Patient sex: F
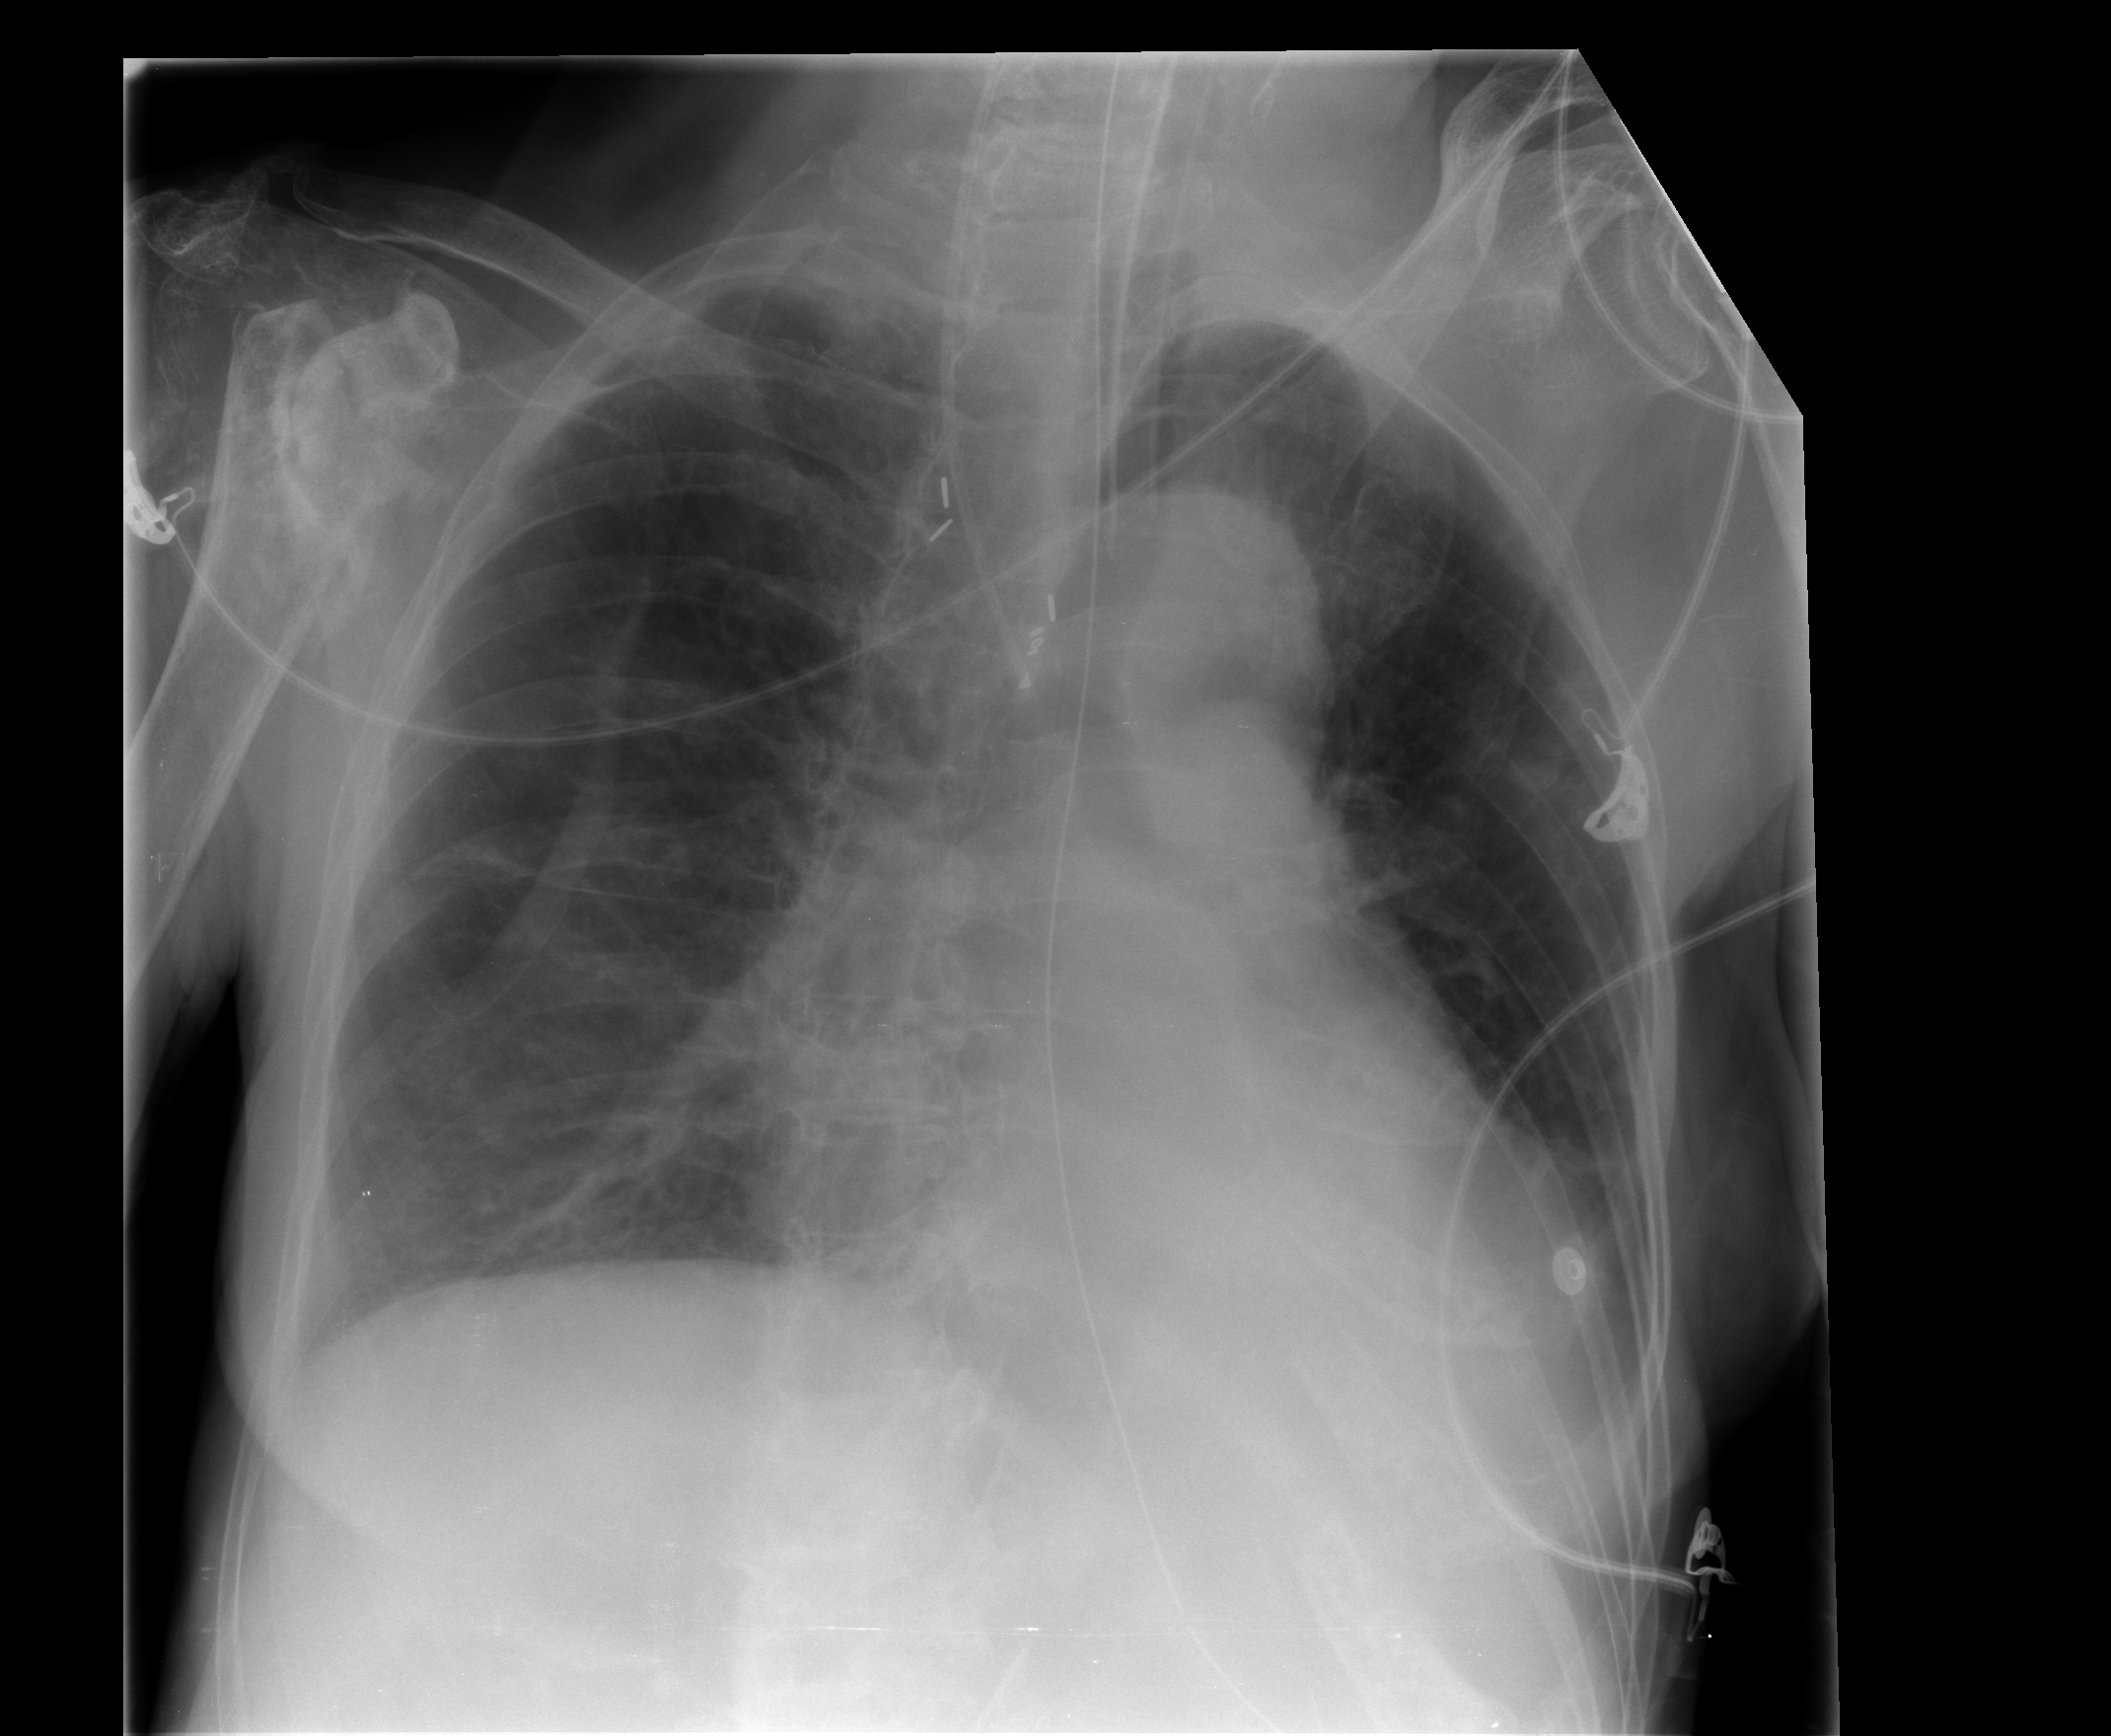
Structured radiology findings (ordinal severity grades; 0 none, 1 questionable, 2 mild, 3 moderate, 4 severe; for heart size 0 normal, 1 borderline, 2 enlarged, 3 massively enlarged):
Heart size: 2
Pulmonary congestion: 2
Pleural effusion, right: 2
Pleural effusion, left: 0
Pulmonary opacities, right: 0
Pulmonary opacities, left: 0
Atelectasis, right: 2
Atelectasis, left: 0